Question: I am searching for a way to get folder names inside my folder
to be clear this is what I want to do:
I have a folder that is located in my Desktop named 'myfiles'
under that folder I have tree folders 'Home','School' and 'Student'
Is that possible to get the names of the tree folders inside 'myfiles' and echo them using PHP?

'''
'myfiles' pure files = **C:\Users\sullanob\Desktop\myfiles**
'''
in this way I can monitor and organized my folders using a web based application
thanks in advance..
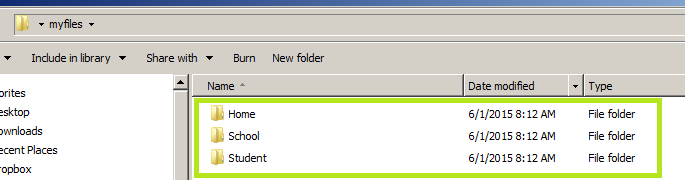
Answer: You can use PHP's <URL> function.
'''
function listSubFolders($path) {
return array_diff(scandir($path), array('.','..'));
}
var_dump(listSubFolders('C:/Users/sullanob/Desktop/myfiles'));
'''